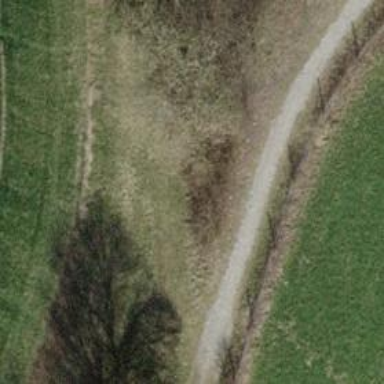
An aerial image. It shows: Track with pebblestone surface. The track has grade4 tracktype.